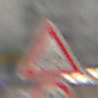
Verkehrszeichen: RadverkehrLinks
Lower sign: Geschwindigkeit70
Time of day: MorningAfternoon
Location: Outdoor (Urban)
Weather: PartlyCloudy
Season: NotSpecified
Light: Natural